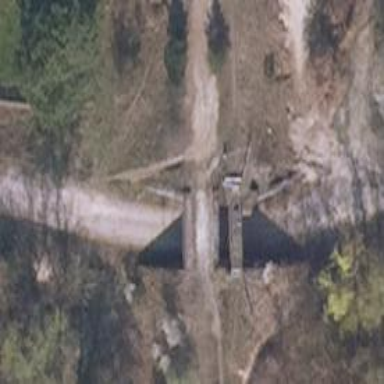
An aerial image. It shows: Abandoned railway bridge.